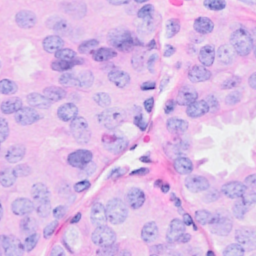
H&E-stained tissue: Breast